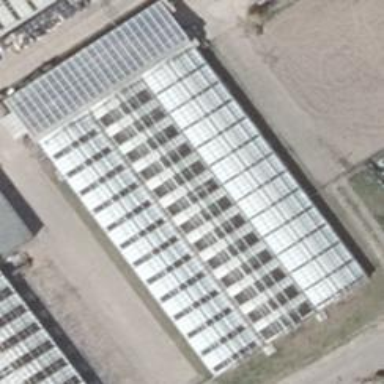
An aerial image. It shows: Greenhouse.